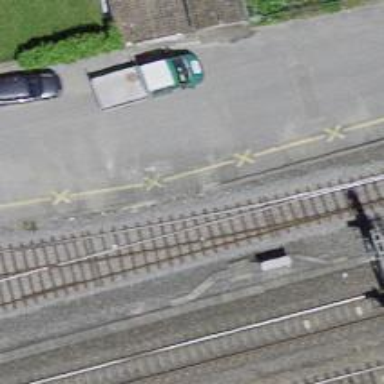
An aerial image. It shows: Railway switch.